【题型】填空题　【知识点】立体几何　【难度】easy
如图，圆锥 \(PO\) 的底面半径为 3，高为 \(3\sqrt{3}\)，过 \(PO\) 靠近 \(P\) 的三等分点 \(O'\) 作平行于底面的截面，以该截面为底面挖去一个圆柱，则下列说法正确的序号有 \underline{\quad\quad}.

① 圆锥母线与底面所成的角为 \(\dfrac{\pi}{3}\) \quad ② 圆锥 \(PO\) 的侧面积为 \(27\pi\)
③ 挖去圆柱的体积为 \(2\sqrt{3}\pi\) \quad ④ 剩下几何体的表面积为 \((27+4\sqrt{3})\pi\)
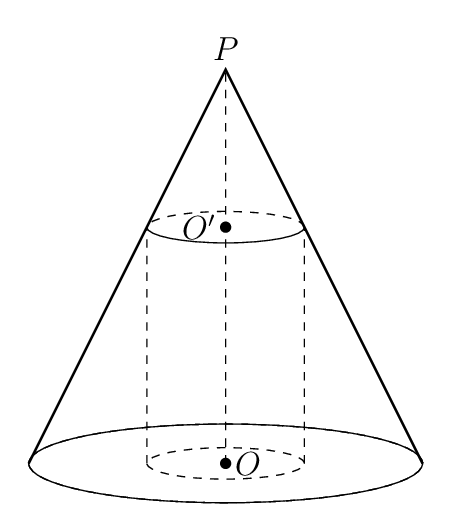
【解答】
\textbf{【答案】} ①③④

\vspace{0.5em}
\textbf{【分析】} 根据题意利用勾股定理可求圆锥 \(PO\) 的母线长，挖去圆柱的半径和高，然后根据体积公式以及表面积公式即可逐项求解.

\vspace{0.5em}
\textbf{【详解】} 如下图：

因为圆锥 \(PO\) 的底面半径为 3，高为 \(3\sqrt{3}\)，所以母线长 \(PA=6\)，

则 \(\cos\angle PAO = \dfrac{3}{6} = \dfrac{1}{2}\)，即圆锥母线与底面所成的角为 \(\dfrac{\pi}{3}\)，故①正确；

圆锥 \(PO\) 的侧面积 \(S_{\text{侧}} = \pi r l = \pi \times 3 \times 6 = 18\pi\)，故②错误；

设圆柱底面与圆锥母线 \(PA, PB\) 交于点 \(M, N\)，与圆锥底面直径 \(AB\) 交于 \(C, D\) 两点，

因为 \(O'\) 为 \(PO\) 的三等分点，所以 \(O' M = \dfrac{1}{3}OA = 1\)，\(MC = \dfrac{2}{3}PO = 2\sqrt{3}\)，

则圆柱的体积为 \(2\sqrt{3}\pi\)，故③正确；

圆柱的侧面积 \(S' = 2\pi \times 1 \times 2\sqrt{3} = 4\sqrt{3}\pi\)，

剩下几何体的表面积 \(S = 18\pi + 4\sqrt{3}\pi + \pi \times 3^2 = 27\pi + 4\sqrt{3}\pi\)，故④正确；

故答案为：①③④.
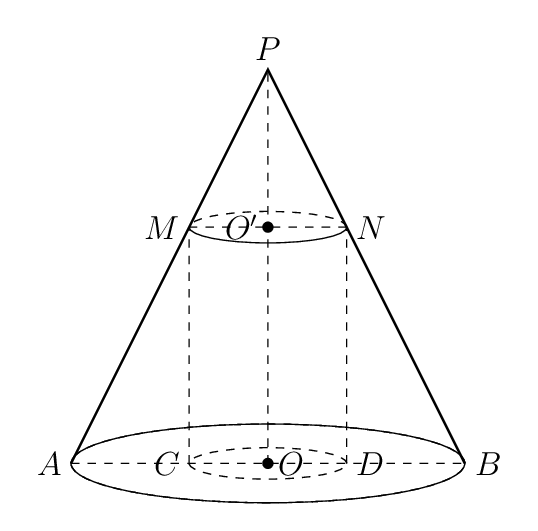